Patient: sex M, age 65
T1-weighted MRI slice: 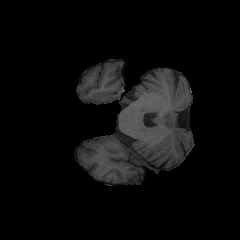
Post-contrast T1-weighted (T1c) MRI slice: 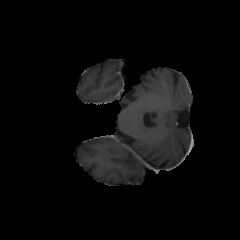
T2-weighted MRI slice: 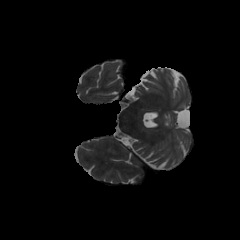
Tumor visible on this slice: no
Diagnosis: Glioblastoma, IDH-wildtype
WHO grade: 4